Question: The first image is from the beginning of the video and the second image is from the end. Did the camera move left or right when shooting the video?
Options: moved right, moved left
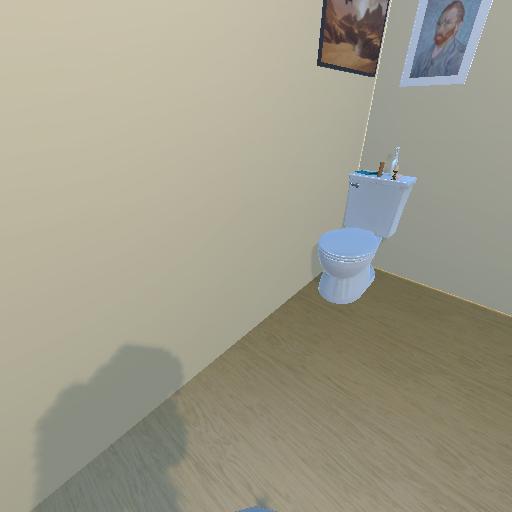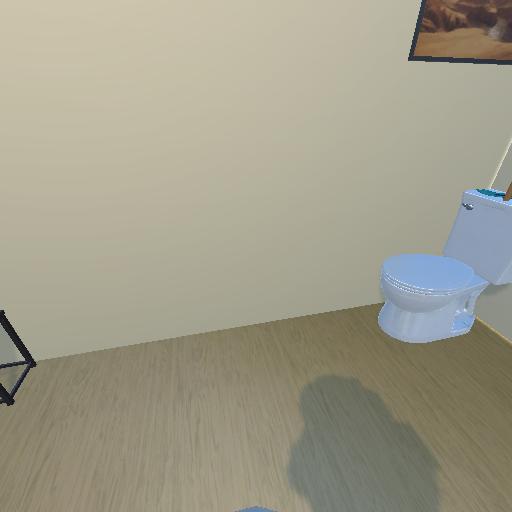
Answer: moved right